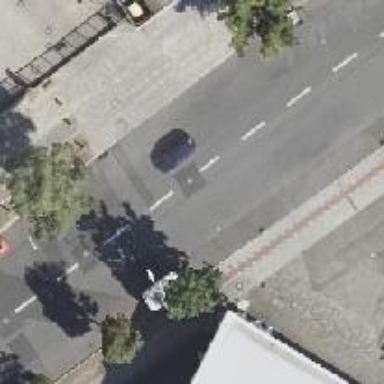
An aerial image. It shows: Secondary road with asphalt surface. It has sidewalks on both sides and cycle track.